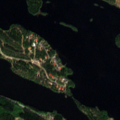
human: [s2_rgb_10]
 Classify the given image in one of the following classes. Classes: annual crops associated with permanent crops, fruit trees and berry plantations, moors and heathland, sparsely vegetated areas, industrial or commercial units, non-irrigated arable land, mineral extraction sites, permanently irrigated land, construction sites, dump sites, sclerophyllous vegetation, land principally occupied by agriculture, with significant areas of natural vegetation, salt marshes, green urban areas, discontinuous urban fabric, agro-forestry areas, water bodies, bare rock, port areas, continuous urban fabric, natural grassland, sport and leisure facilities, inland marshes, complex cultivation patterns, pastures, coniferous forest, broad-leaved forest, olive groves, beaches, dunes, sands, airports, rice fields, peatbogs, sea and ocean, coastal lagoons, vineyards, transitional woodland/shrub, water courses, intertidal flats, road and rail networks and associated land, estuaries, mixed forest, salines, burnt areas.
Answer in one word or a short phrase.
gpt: land principally occupied by agriculture, with significant areas of natural vegetation, coniferous forest, mixed forest, water bodies